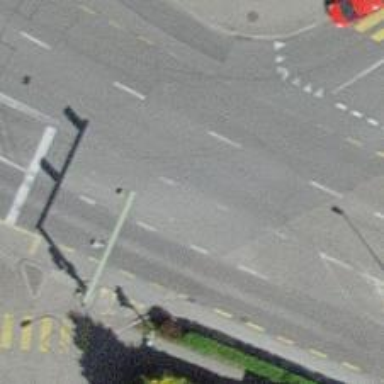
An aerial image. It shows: Road with traffic signals.